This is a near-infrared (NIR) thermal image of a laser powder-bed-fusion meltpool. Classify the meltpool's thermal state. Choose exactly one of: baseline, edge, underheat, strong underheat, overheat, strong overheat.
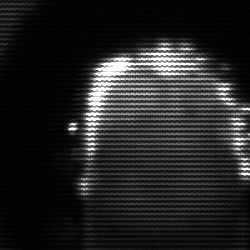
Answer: baseline